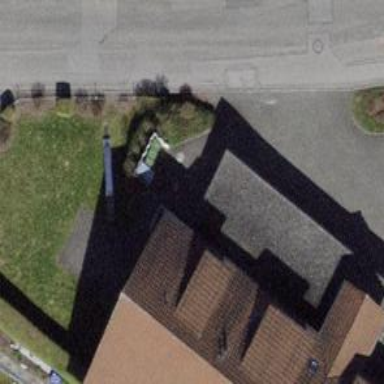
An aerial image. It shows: Carport structure.